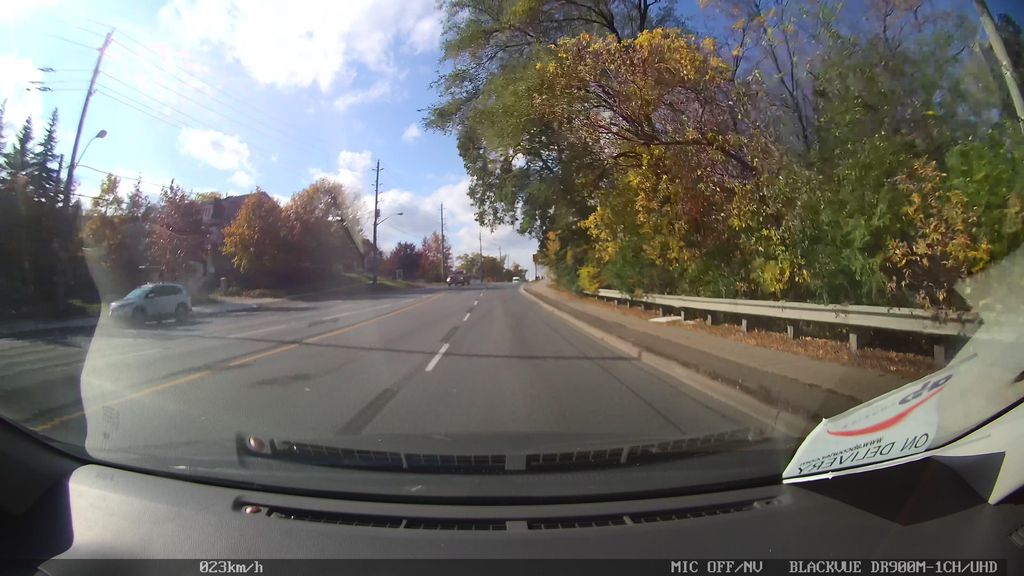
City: toronto